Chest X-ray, AP view. Patient: 50 years old, sex M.
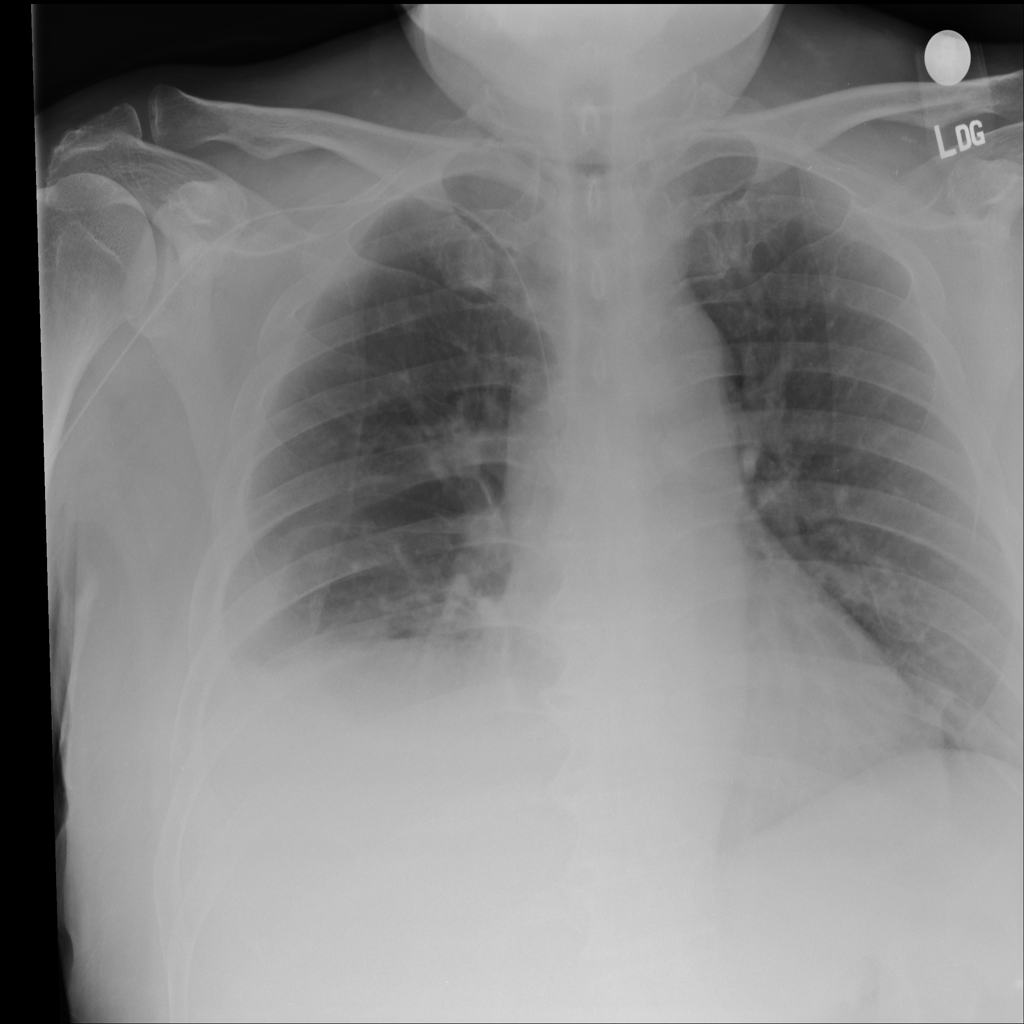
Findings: Atelectasis, Effusion